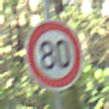
Verkehrszeichen: Geschwindigkeit80
Umgebung: Outdoor, Nature
Tageszeit: Midday
Wetter: Clear
Licht: Natural
Jahreszeit: NotSpecified
Kontrast: LowContrast